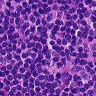
Metastatic tissue present: no